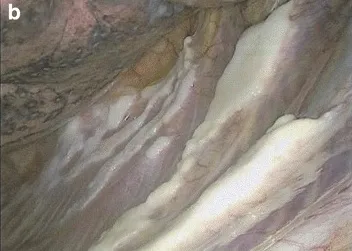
Multiple hyaline plaques.
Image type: endoscopy (arthroscopy)